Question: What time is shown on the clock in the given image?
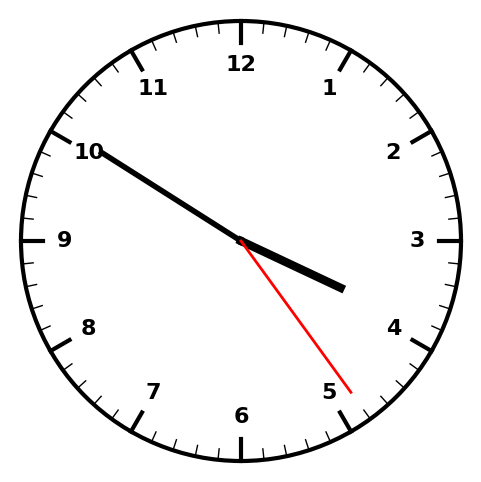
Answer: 03:50:24